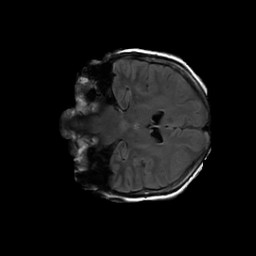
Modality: FLAIR
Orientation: coronal
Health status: ill
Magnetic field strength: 3 T